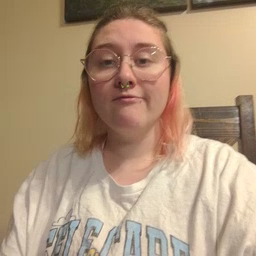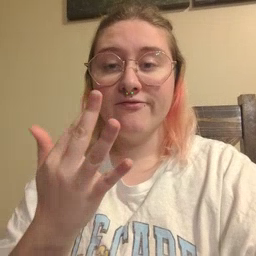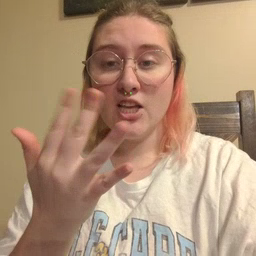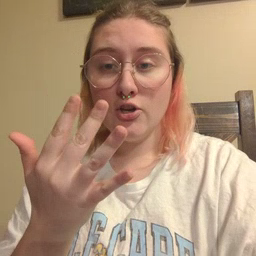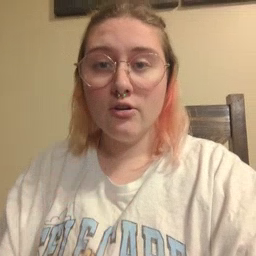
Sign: finger